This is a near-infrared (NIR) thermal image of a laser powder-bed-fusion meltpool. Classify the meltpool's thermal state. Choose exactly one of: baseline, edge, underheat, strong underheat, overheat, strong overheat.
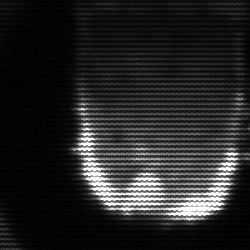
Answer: baseline